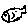
Label: fish